Question: Why does an iframe add extra space under its element? Look at this weird behavior:
'''
.border {
background: red;
width: 300px;
height: 200px;
border: 1px solid green;
overflow: visible;
margin: 0;
padding: 0;
}
.border iframe {
border: none;
width: 300px;
height: 100px;
margin: 0;
padding: 0;
opacity: 0.8;
}
.border .lower {
height: 100px;
margin: 0;
padding: 0;
background: blue;
opacity: 0.8;
}
'''
'''
<div class="border">
<iframe src="https://example.com"></iframe>
<div class="lower"></div>
</div>
'''

How to work around?
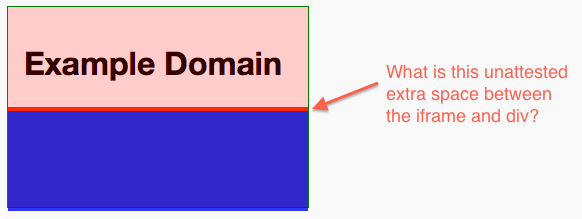
Answer: Add 'display:block;' to your Iframe style like so:
'''
.border iframe {
border: none;
width: 300px;
height: 100px;
margin: 0;
padding: 0;
opacity: 0.8;
display:block; /* Add this */
}
'''
Iframe is an Inline Frame, meaning that it is an inline element, which like the img tag, can have issues with whitespace. Setting 'display:block;' on it turns the Iframe into a block element (like a div), which will remove the whitespace issue.